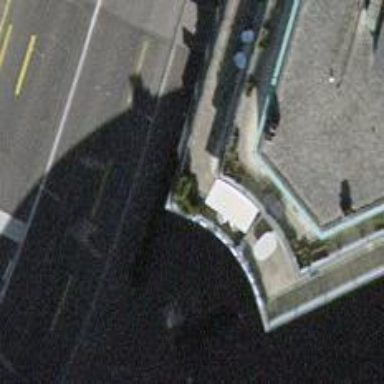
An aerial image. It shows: Restaurant.